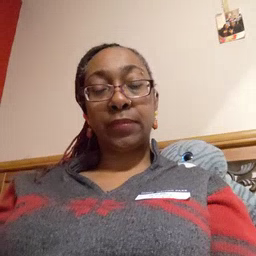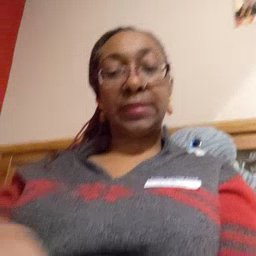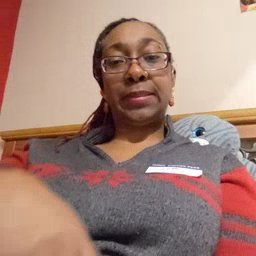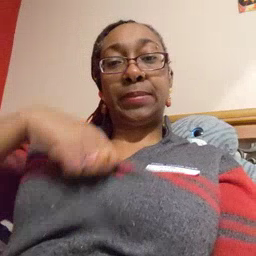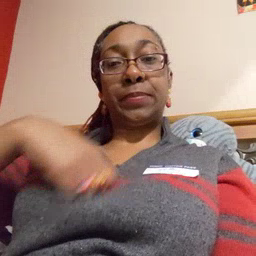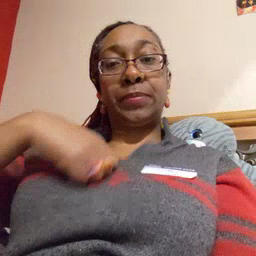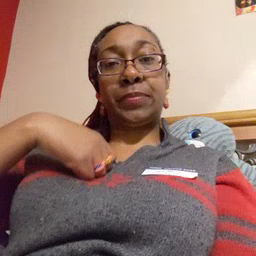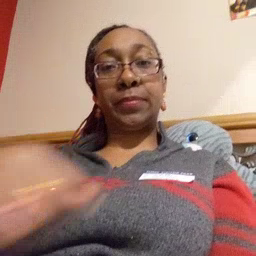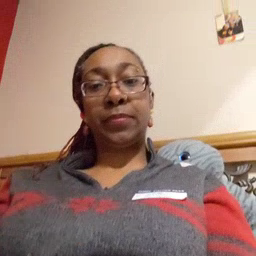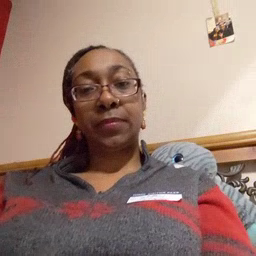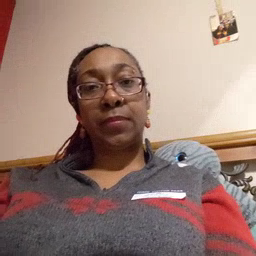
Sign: zipper